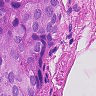
Metastatic tissue present: yes